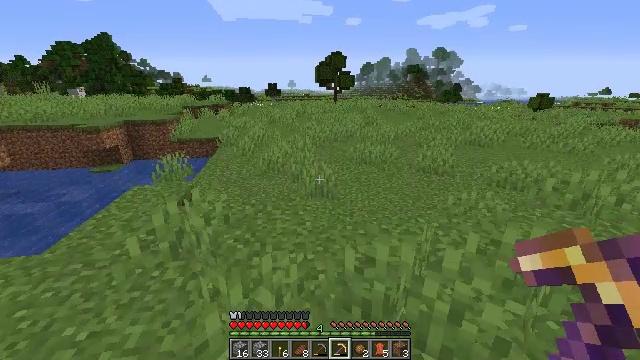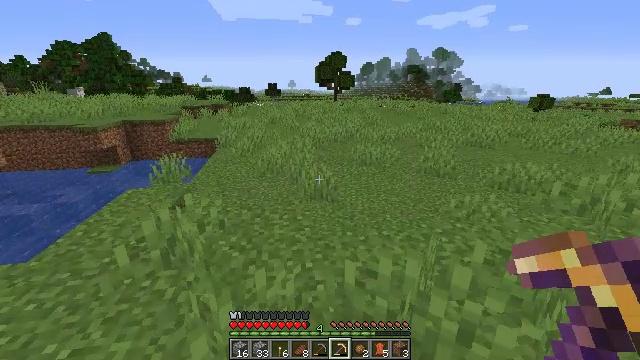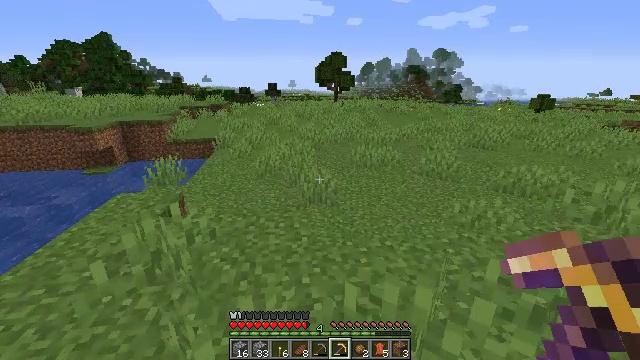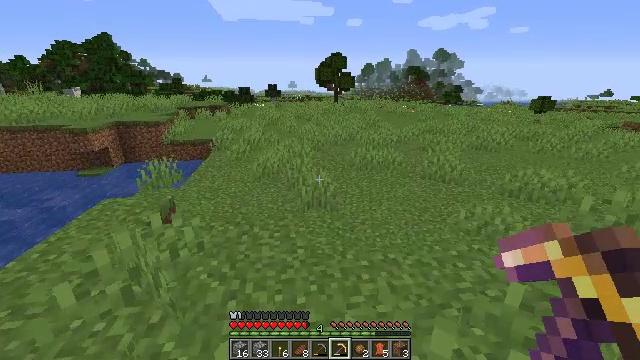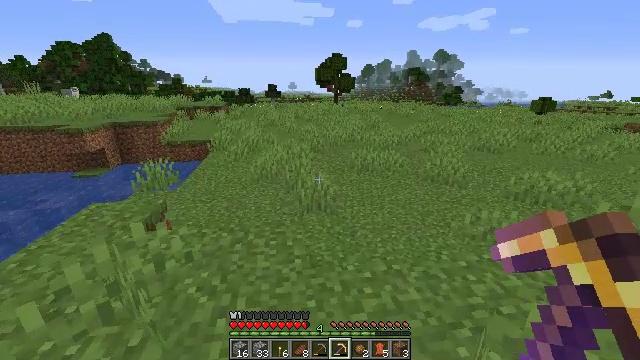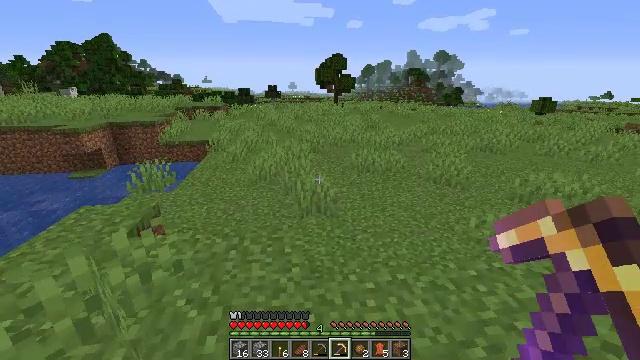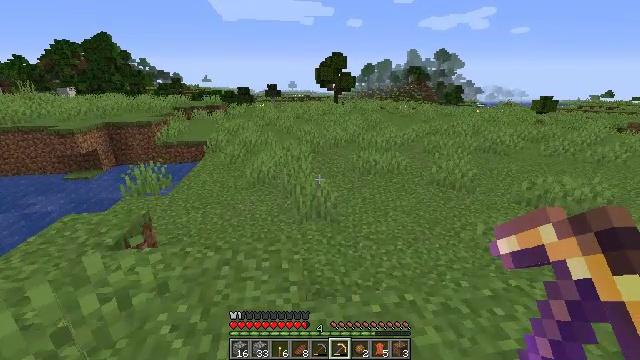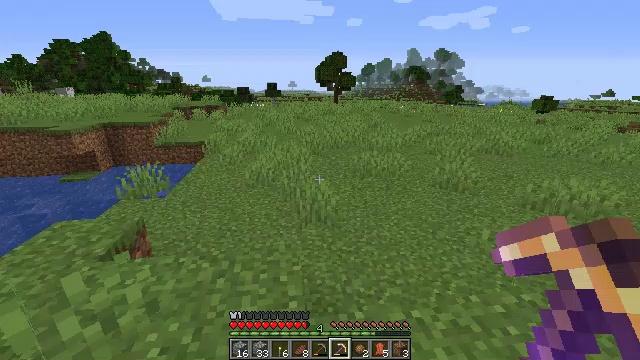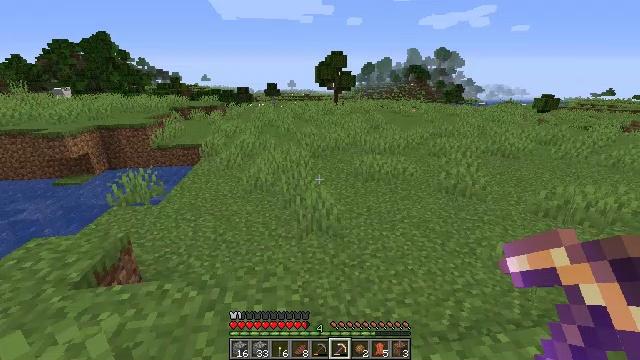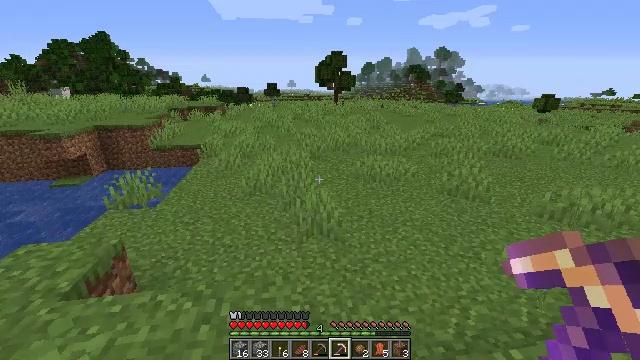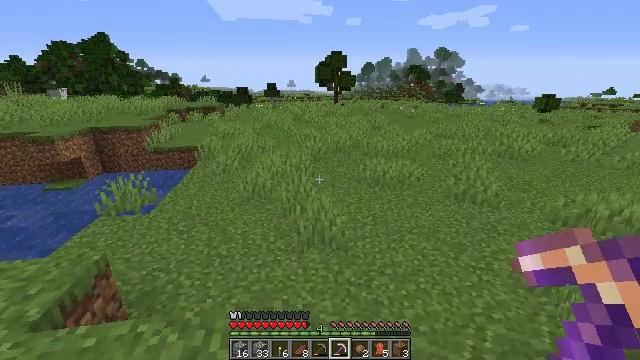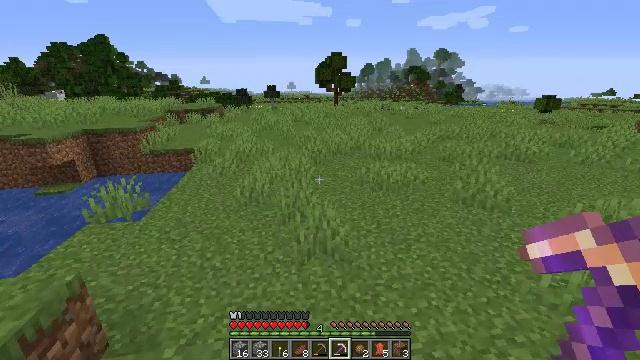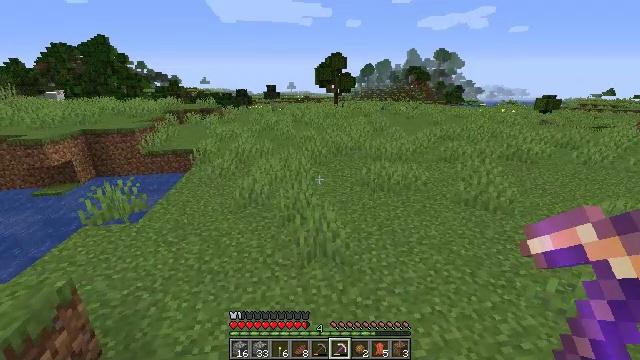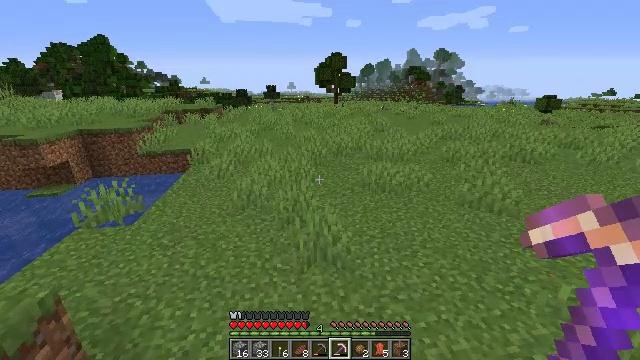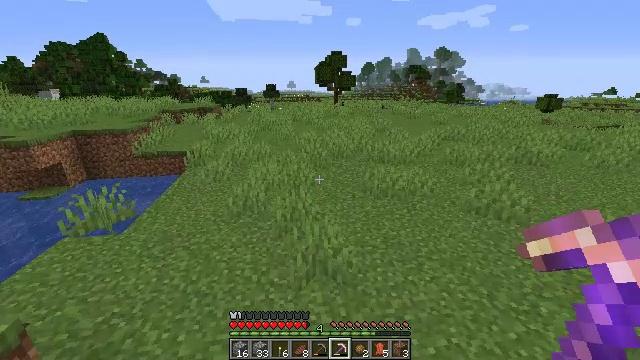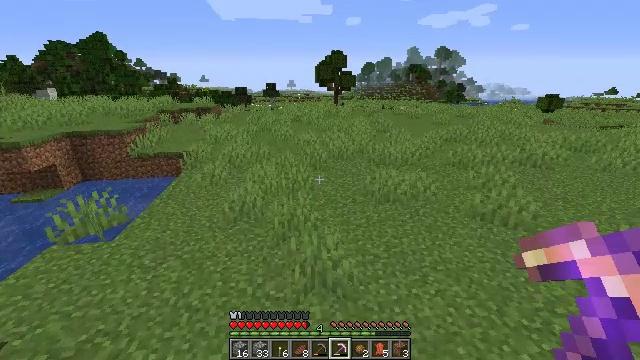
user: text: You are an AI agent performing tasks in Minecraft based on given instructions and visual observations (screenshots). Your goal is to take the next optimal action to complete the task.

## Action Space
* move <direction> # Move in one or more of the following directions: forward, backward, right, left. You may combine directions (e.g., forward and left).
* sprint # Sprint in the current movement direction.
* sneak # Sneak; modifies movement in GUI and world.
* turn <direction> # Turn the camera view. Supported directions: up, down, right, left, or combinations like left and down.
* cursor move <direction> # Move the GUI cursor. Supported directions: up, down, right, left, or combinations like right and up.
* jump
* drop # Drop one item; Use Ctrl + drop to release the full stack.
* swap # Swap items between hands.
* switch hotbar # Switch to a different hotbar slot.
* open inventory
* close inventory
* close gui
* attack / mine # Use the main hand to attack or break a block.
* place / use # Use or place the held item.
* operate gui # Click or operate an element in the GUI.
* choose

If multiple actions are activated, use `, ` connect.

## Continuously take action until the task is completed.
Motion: motion action
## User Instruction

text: Mine the grass in the plains.
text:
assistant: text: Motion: move forward
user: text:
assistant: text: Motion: move forward
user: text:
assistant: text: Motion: move forward
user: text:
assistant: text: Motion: move forward
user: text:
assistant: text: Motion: move forward
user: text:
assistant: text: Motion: move forward
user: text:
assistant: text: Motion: move forward
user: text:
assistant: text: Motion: move forward
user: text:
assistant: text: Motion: move forward
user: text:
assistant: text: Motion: move forward
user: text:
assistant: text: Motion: move forward
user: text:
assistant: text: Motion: move forward
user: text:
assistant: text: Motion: move forward
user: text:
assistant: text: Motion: move forward
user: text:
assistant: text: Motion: move forward
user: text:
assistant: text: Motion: move forward
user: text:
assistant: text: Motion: move forward
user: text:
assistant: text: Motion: move forward
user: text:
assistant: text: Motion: move forward
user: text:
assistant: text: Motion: move forward
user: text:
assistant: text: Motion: move forward
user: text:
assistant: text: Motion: move forward, turn left
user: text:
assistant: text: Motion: move forward, turn left and down
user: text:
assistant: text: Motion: move forward, turn left and down
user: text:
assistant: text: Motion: move forward, turn left and down
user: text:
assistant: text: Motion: move forward, turn left
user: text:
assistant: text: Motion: move forward, turn left
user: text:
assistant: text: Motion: move forward, turn left
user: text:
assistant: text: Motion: move forward, turn left and up
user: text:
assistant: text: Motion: move forward, turn left and up